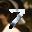
Label: 7